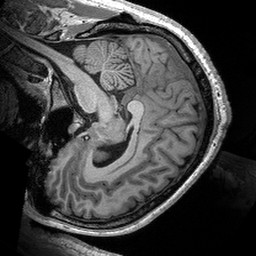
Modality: T1w
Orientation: sagittal
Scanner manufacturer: siemens
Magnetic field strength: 3 T
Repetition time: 2.53 s
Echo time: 0.00288 s